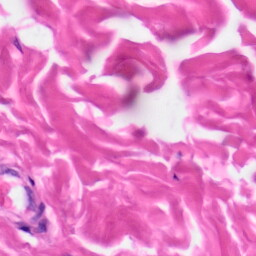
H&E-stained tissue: Skin